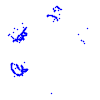
Particle: proton